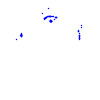
Particle: kaon